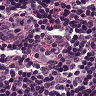
Metastatic tissue present: no